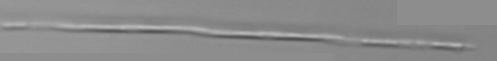
Label: Pseudo-nitzschia